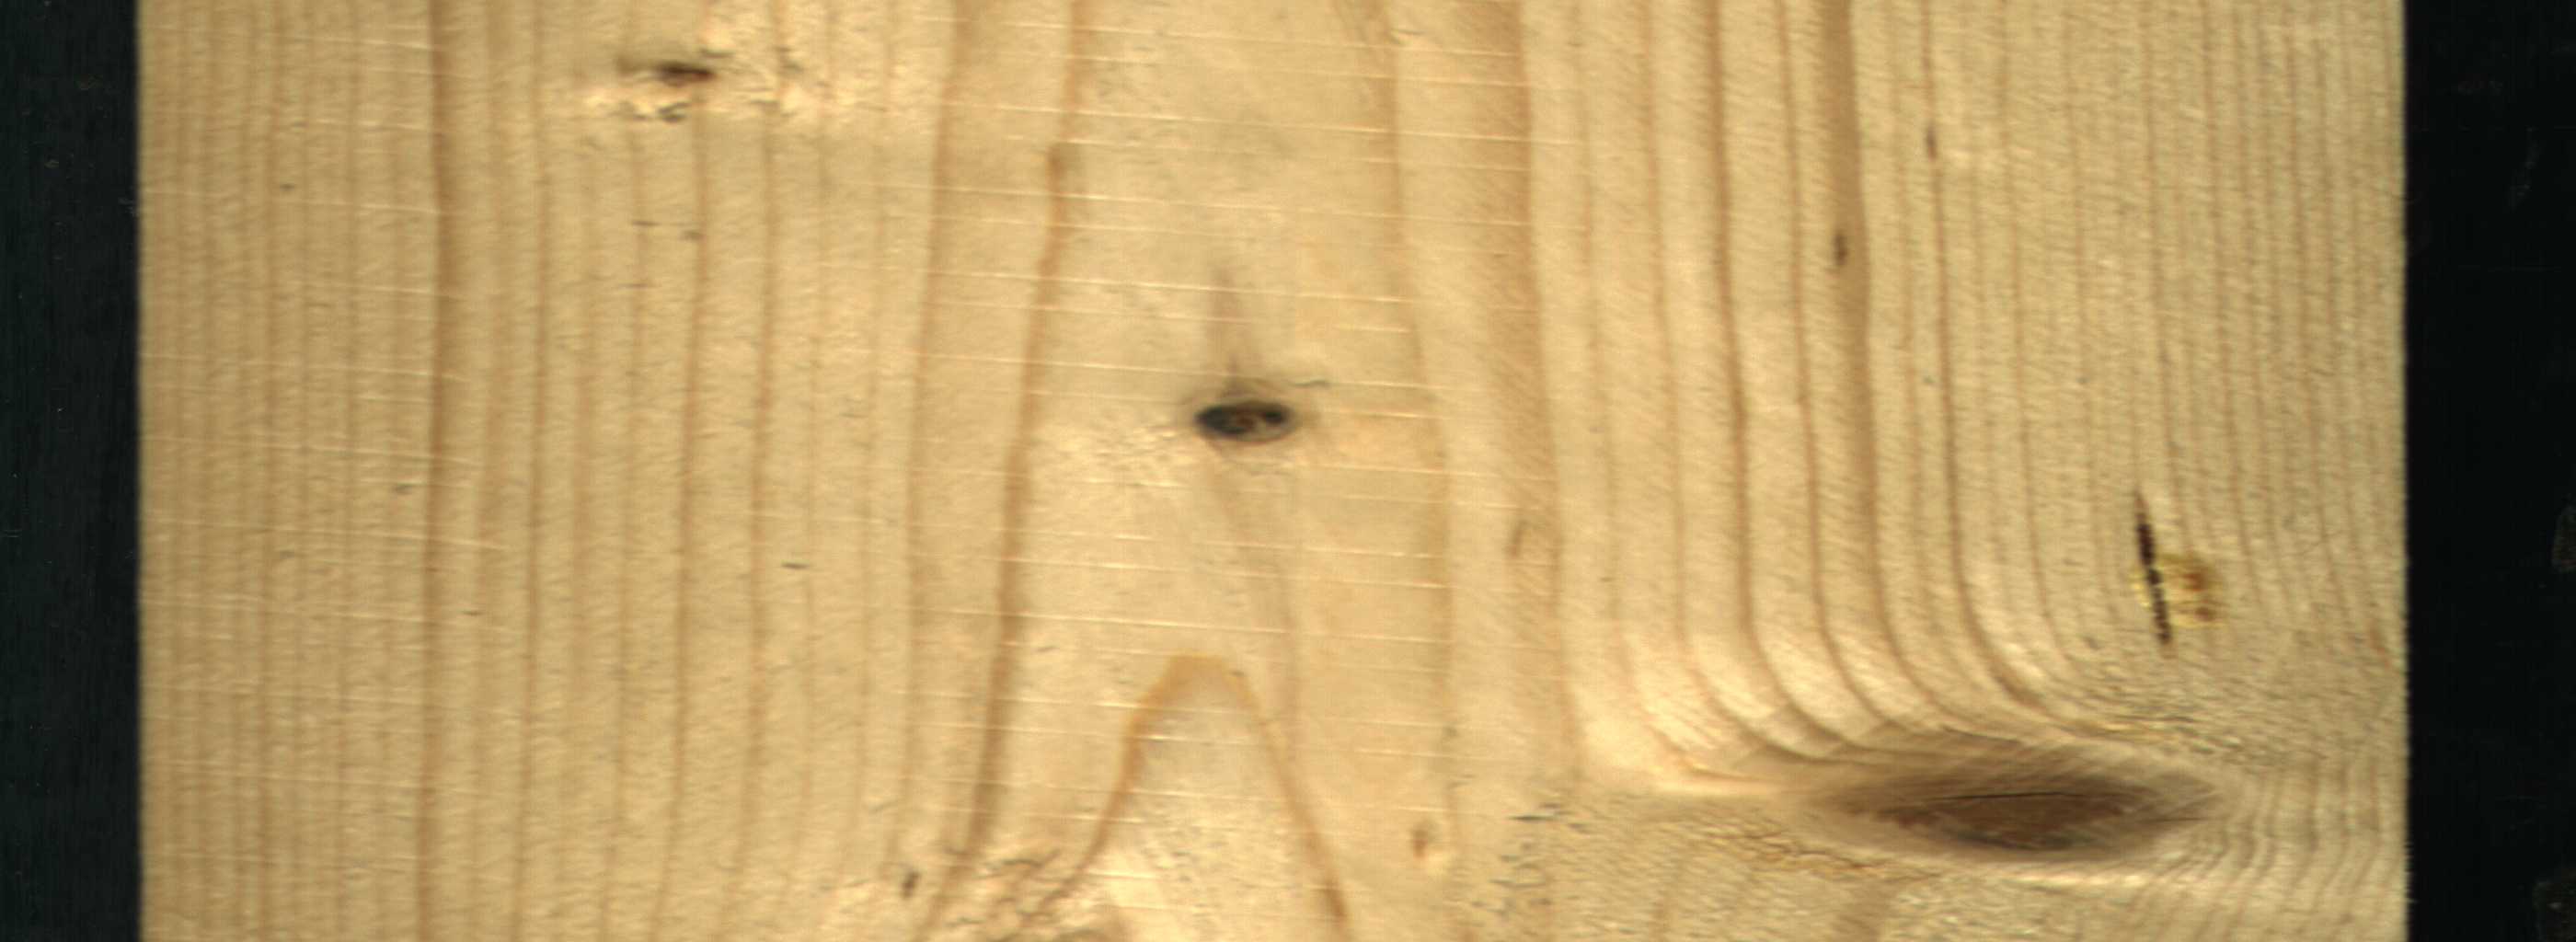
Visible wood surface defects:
resin
Dead_Knot
Live_Knot
Live_Knot